Field crop: maize
Growth stage: 2
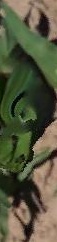
Species: maize